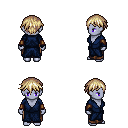
a pixel art fantasy rpg character, female body template, dark elf, purple skin, blue robe, robe skirt, white blonde short bangs hairstyle, leather bracers, four views (front, back, left, right), 2x2 character sprite sheet, small pixel art, hard edges, no anti-aliasing